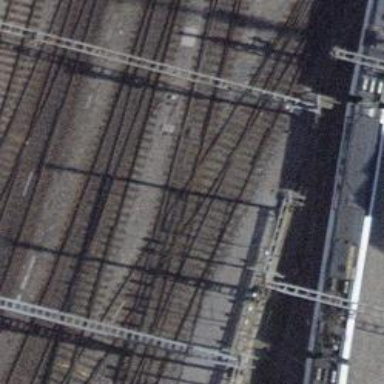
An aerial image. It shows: Railway crossing.